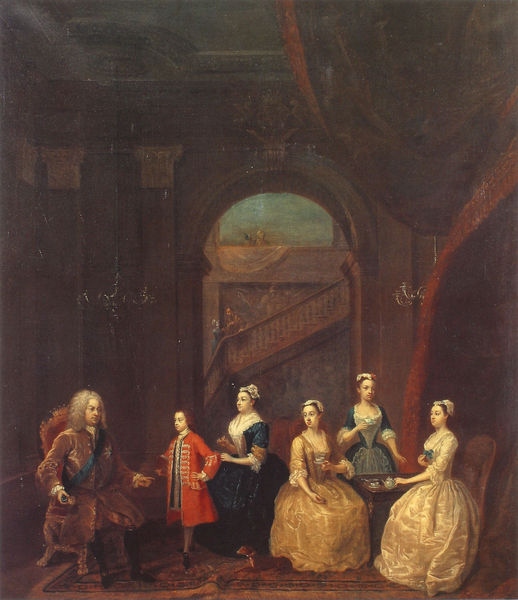
Titel: Thomas Wentworth, Earl of Strafford, and his Family
Künstler: Gawen Hamilton
Institution: Privatsammlung
Schlagwörter: blau, mann, frauen, menschen, damen, frau, kleid, kleider, männer, zimmer, rot, malerei, teppich, barock, herr, innenraum, porträt, vorhang, interieur, adel, familie, familienbildnis, kind, perücke, schärpe, magd, saal, rundbogen, treppe, zofe, kronleuchter, geländer, halle, knabe, durchblick, palast, porträts, uniform, sohn, roben, perrücke, barrock, stifter, damenkränzchen, stohl